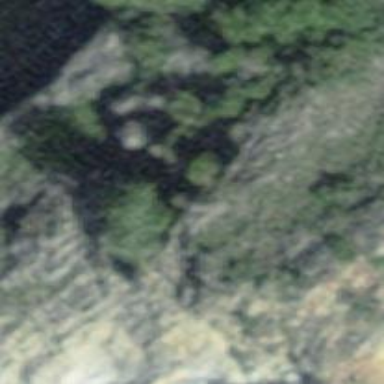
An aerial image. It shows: Natural cliff.